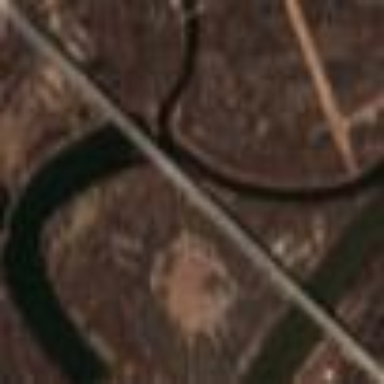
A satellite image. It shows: Architectural bridge with arched structure.